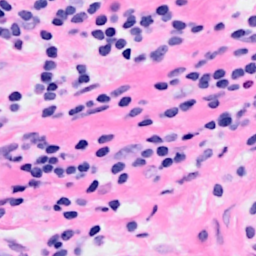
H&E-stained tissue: Breast